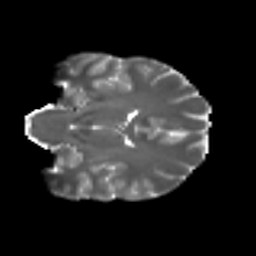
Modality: T2w
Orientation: coronal
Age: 32
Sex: male
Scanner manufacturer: ge
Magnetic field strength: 3 T
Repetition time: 7.8 s
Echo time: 0.0606 s